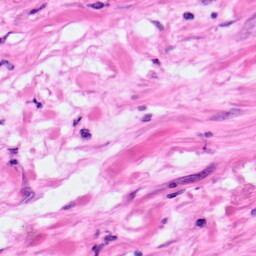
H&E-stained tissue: Pancreatic